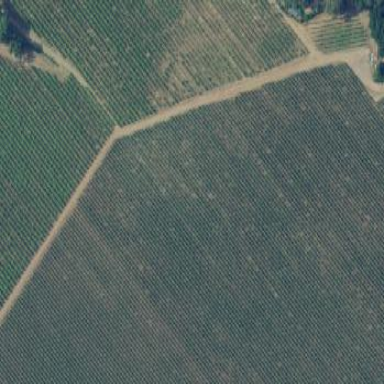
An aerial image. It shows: Vineyard with grape crops.